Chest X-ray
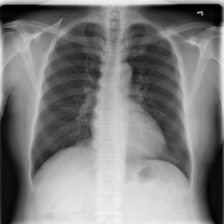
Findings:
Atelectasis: negative
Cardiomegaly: negative
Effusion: negative
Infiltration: negative
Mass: negative
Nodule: negative
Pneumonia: negative
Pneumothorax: negative
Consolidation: negative
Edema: negative
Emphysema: negative
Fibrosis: negative
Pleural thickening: negative
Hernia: negative